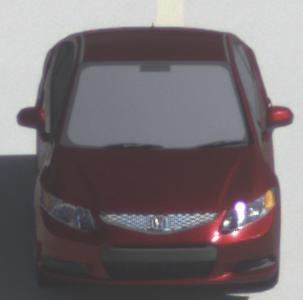
Make: Honda
Model: Civic Limousine 1.8
Detailed model: Civic (IX) Limousine
Model produced from: 2014/05
Model produced until: 2017/06
Doors: 4
Color: red
Road condition: dry road
Daytime: midday
Contrast: high contrast